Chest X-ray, AP view. Patient: 56 years old, sex F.
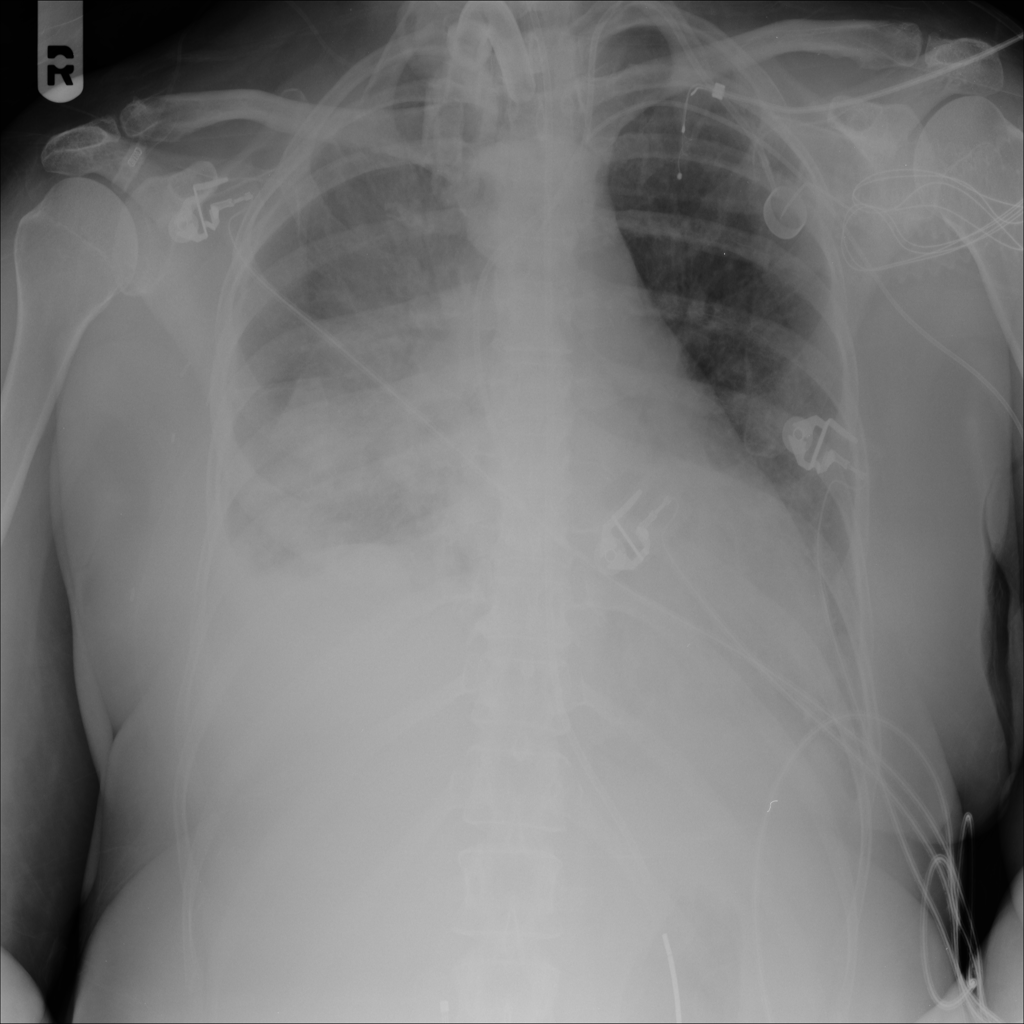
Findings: Consolidation